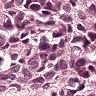
Metastatic tissue present: yes